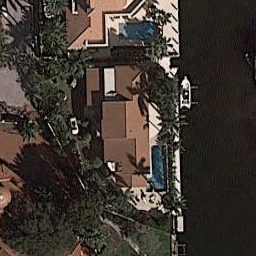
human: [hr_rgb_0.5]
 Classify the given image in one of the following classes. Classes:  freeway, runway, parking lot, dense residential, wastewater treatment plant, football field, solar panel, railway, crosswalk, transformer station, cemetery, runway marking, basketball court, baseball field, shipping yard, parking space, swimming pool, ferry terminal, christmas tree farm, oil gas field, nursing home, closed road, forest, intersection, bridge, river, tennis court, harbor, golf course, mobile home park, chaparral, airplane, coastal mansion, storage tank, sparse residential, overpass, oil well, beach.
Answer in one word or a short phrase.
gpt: coastal mansion